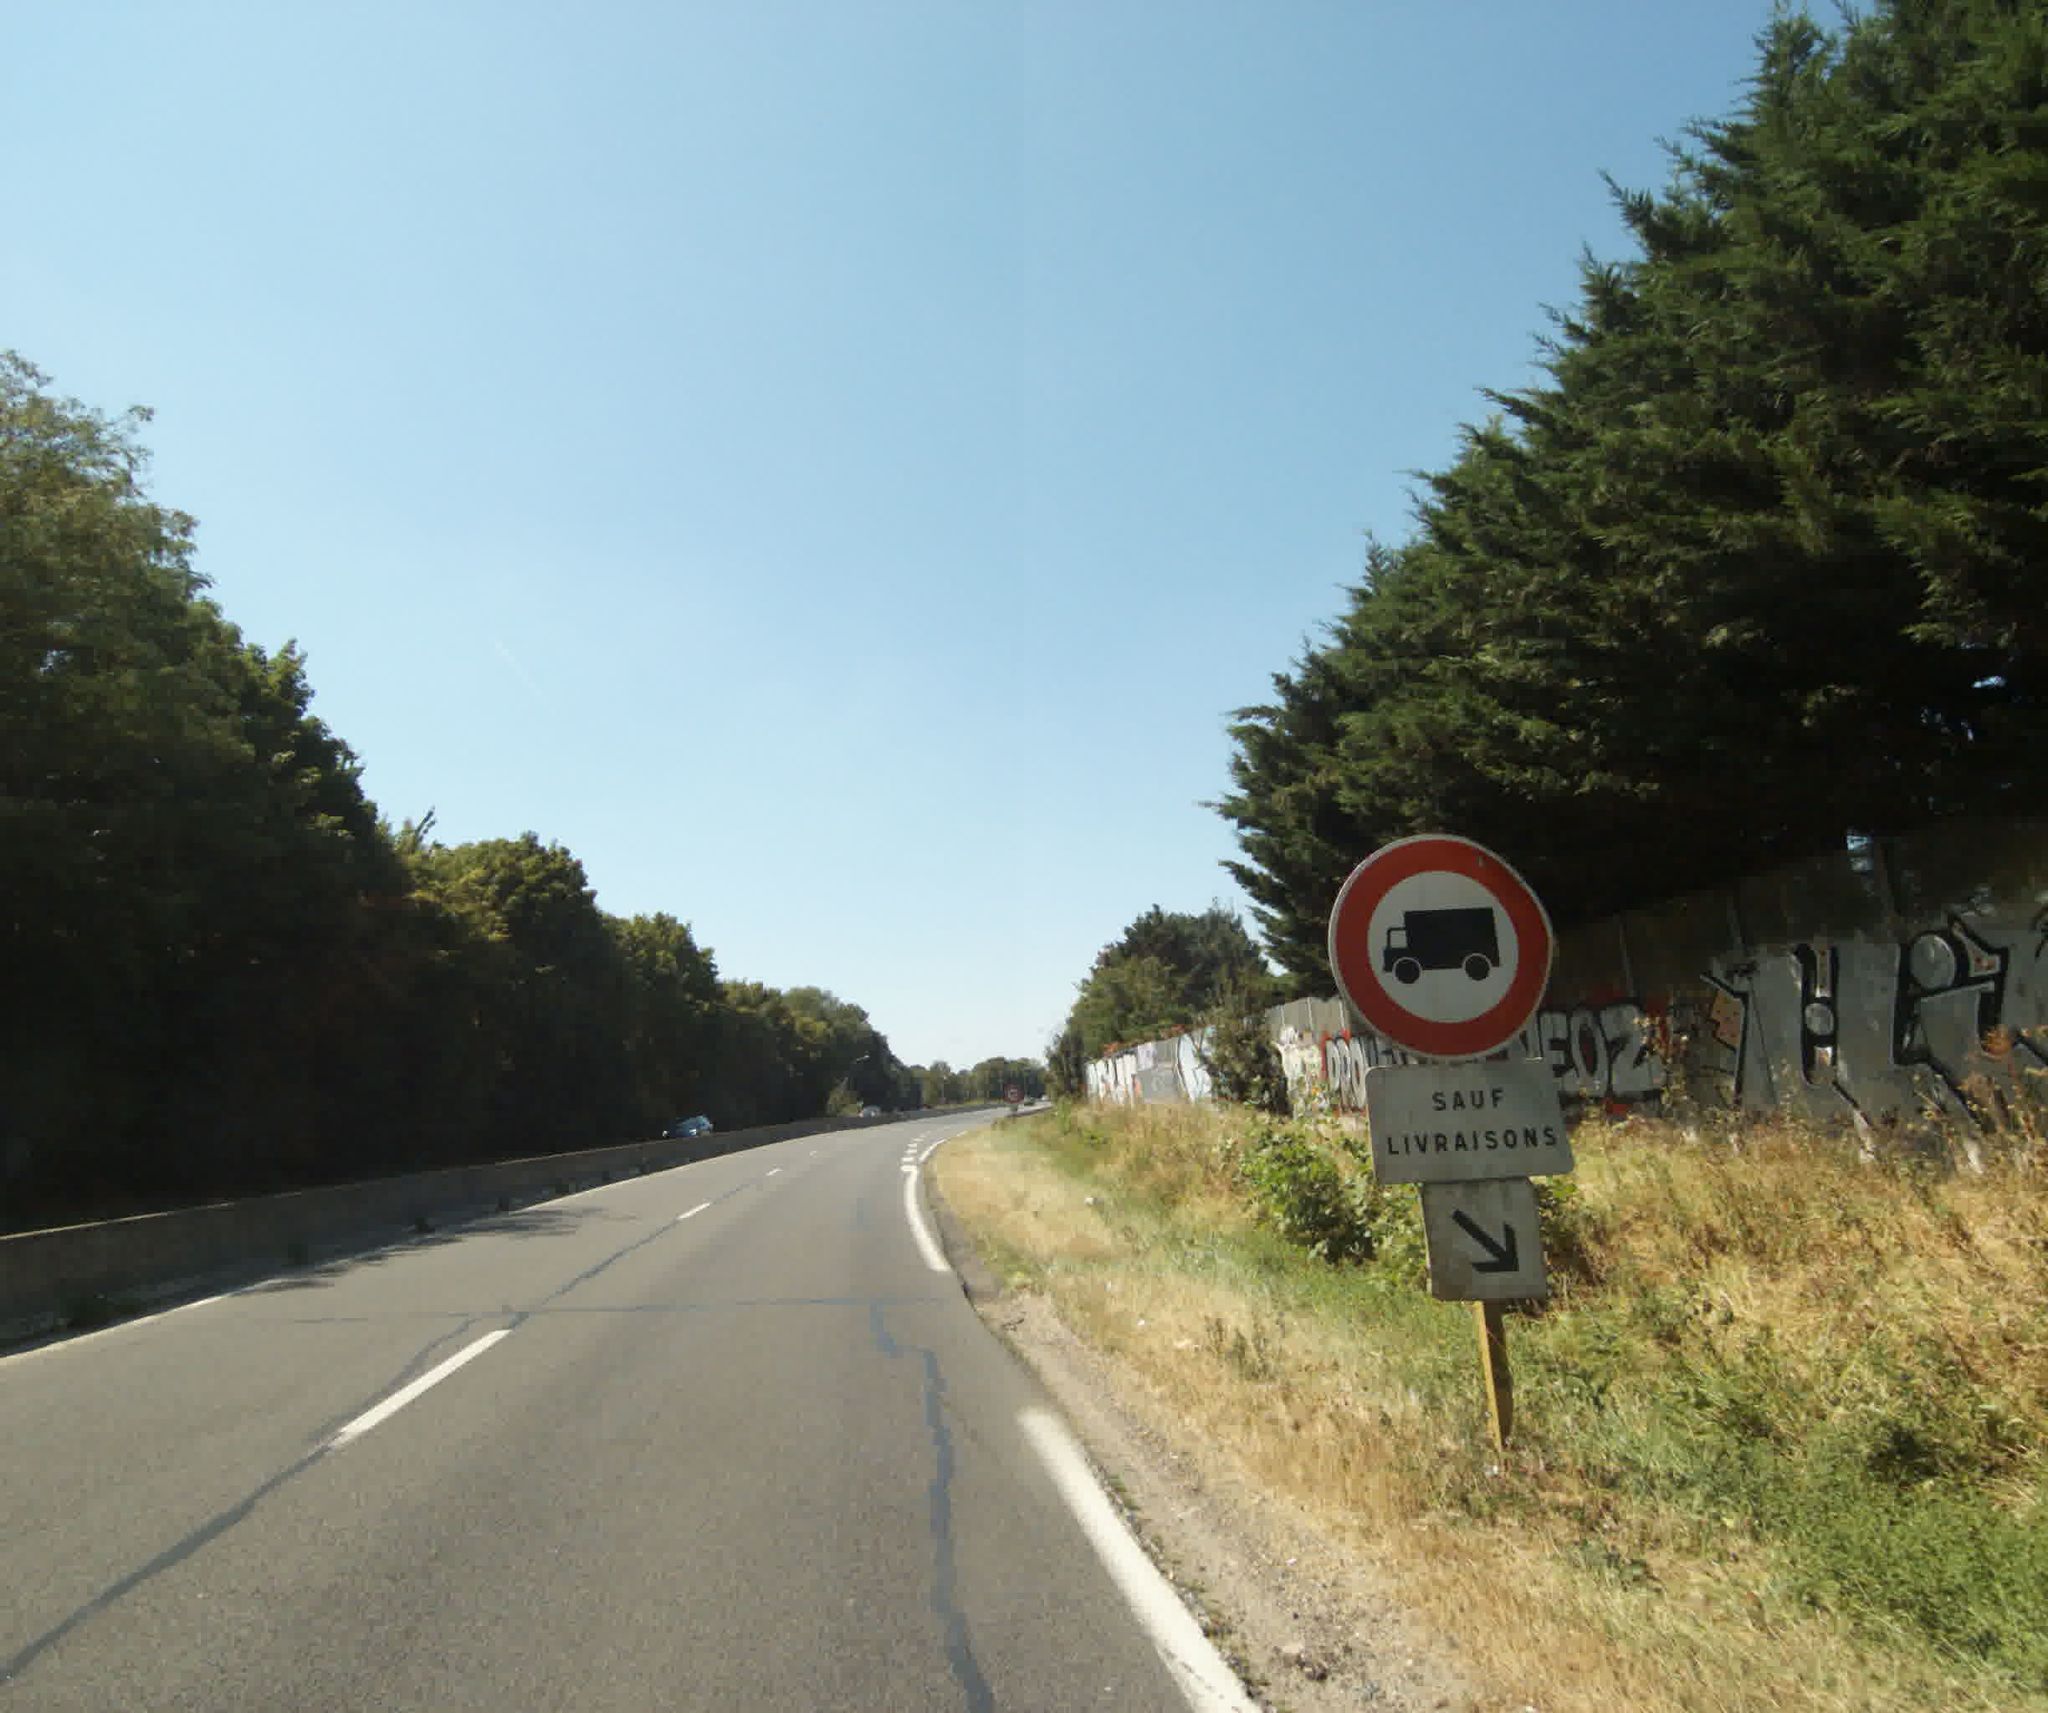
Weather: clear
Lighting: day
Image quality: good
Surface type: driving surface
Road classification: primary, trunk
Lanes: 2, 3, 1
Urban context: urban centre
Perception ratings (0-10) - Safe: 1.95, Lively: 2.46, Beautiful: 4.92, Boring: 5.47, Depressing: 3.72, Wealthy: 3.22